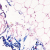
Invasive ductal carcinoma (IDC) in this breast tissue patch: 0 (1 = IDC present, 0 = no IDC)